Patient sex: F
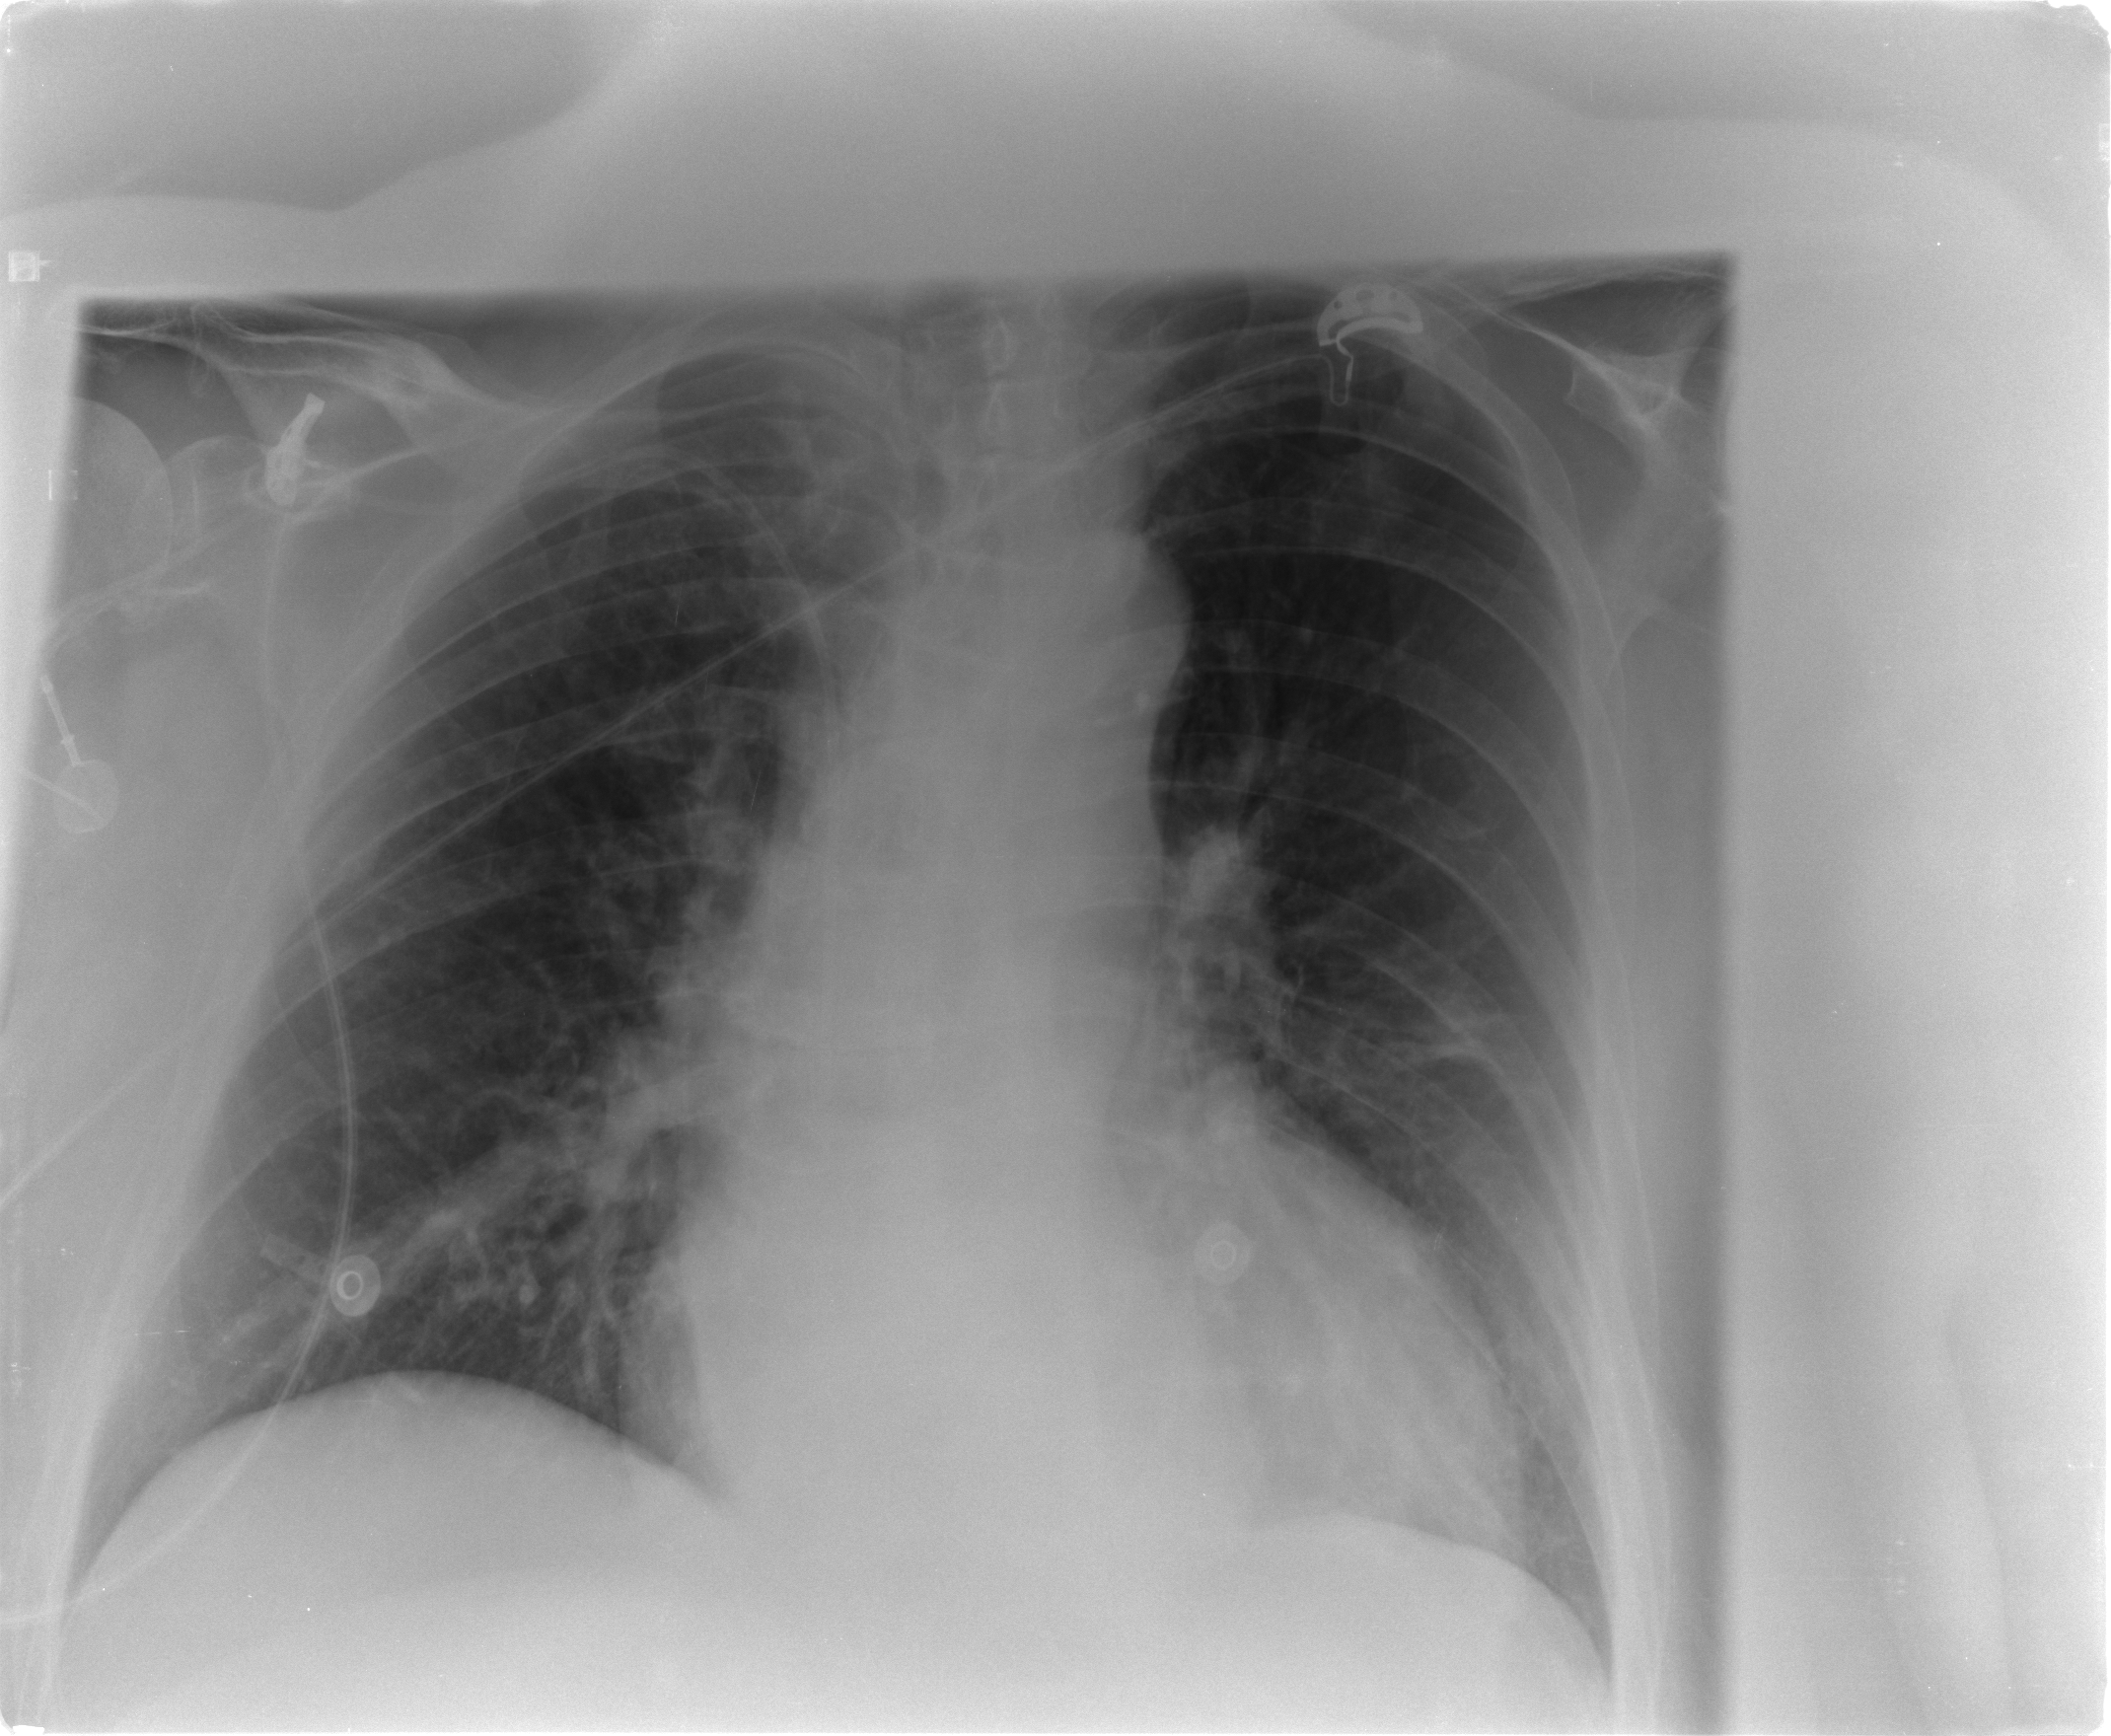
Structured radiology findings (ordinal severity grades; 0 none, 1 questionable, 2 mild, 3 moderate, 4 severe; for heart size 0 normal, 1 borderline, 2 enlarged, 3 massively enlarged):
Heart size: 2
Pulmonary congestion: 1
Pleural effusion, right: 0
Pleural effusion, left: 0
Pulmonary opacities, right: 0
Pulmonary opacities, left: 0
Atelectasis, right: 2
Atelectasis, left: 2